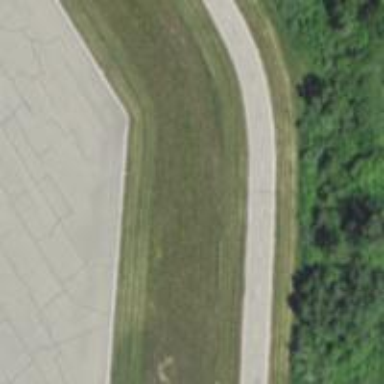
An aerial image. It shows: Raceway for motor sports.